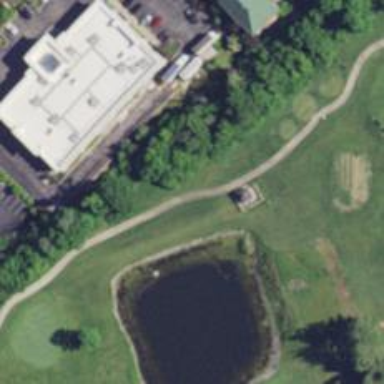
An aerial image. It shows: Path designated for golf carts.